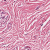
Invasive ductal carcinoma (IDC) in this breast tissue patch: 0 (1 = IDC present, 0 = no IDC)